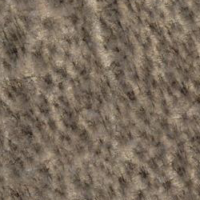
EUNIS habitat code: 41
Species observed at this site:
Aegithalos caudatus